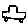
Label: car